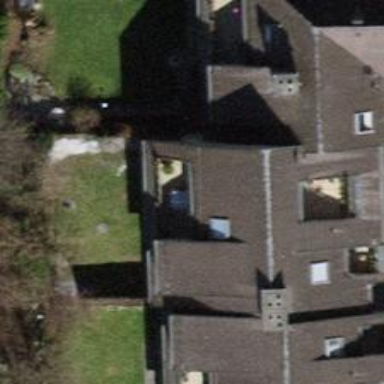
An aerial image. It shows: Tile-roofed apartment building.